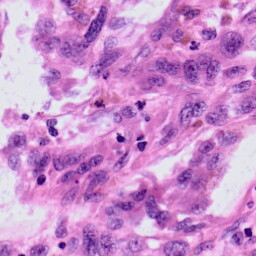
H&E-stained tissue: Skin